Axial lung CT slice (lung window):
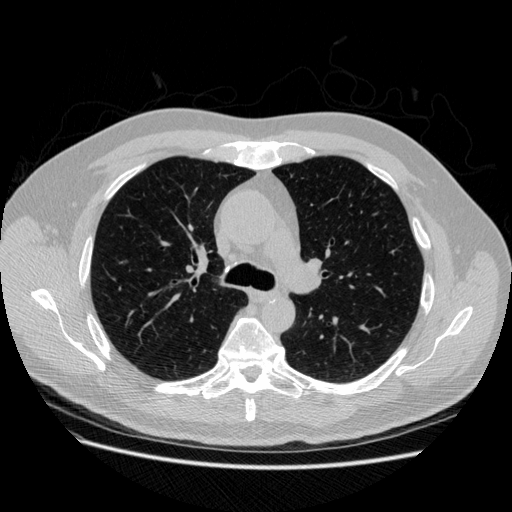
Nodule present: no